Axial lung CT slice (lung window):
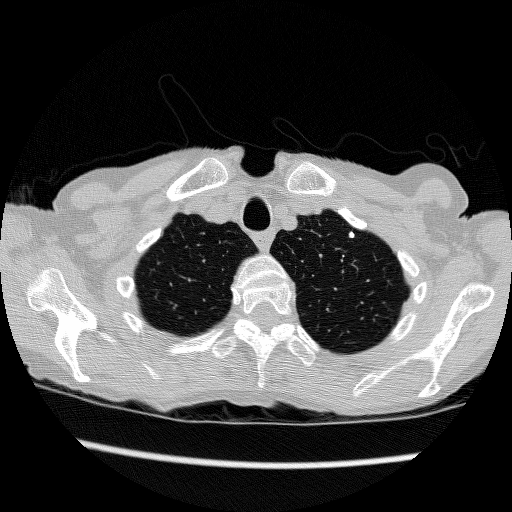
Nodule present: yes
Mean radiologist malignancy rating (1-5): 1.75